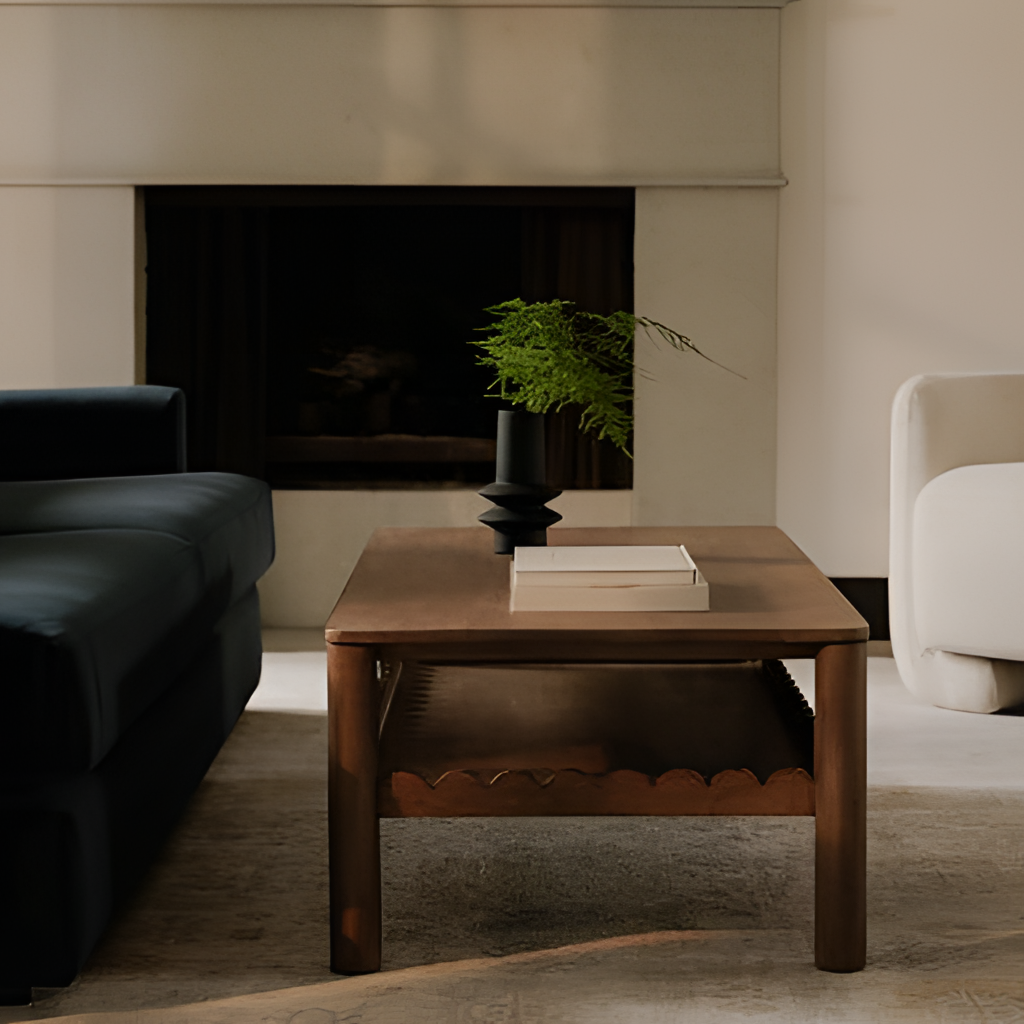
brown wood coffee table, living room, paint wallpaper, with solid pattern, fabric flooring, with solid pattern, contemporary